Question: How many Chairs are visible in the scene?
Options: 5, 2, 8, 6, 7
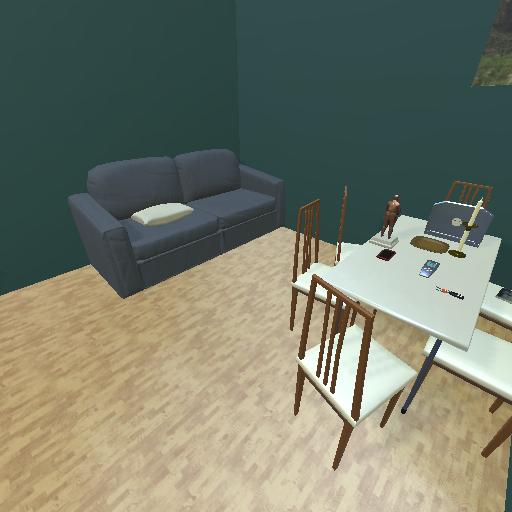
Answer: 5